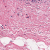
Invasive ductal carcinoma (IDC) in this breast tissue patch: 0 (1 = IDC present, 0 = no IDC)